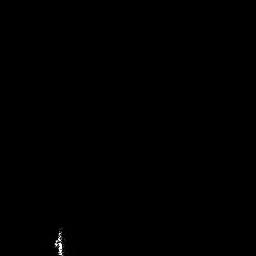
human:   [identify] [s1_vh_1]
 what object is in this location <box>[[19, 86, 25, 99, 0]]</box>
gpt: <ref>1 small ship at the bottom left</ref>